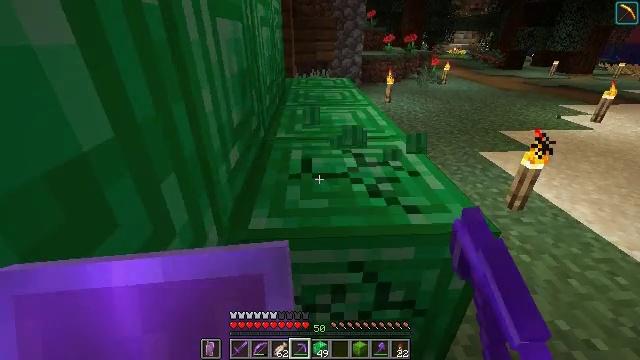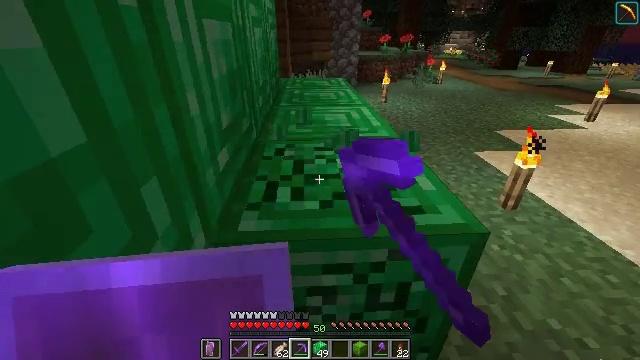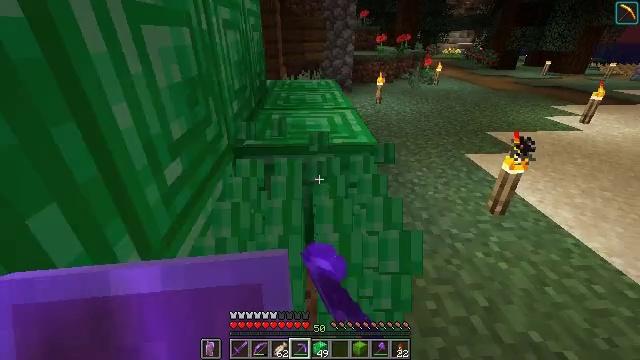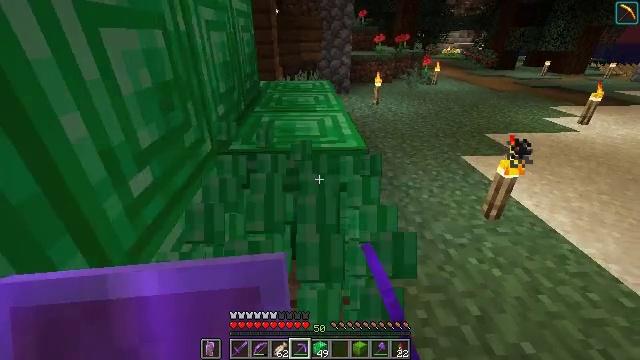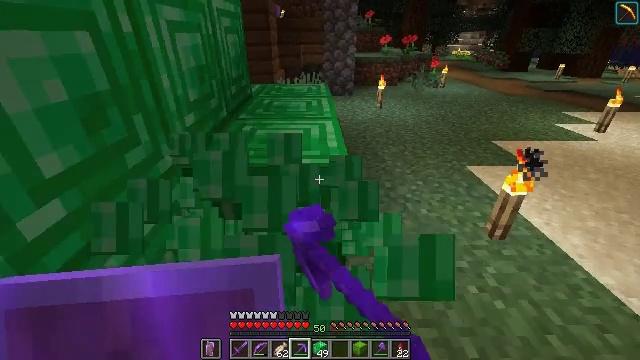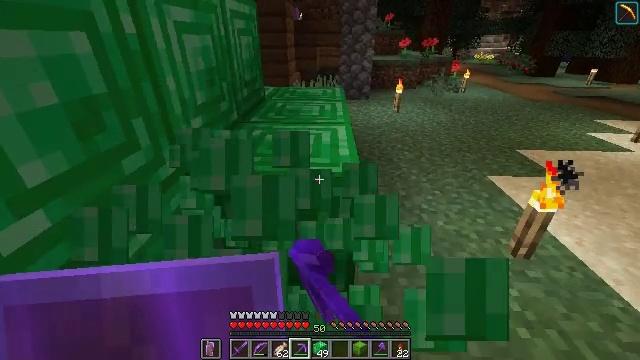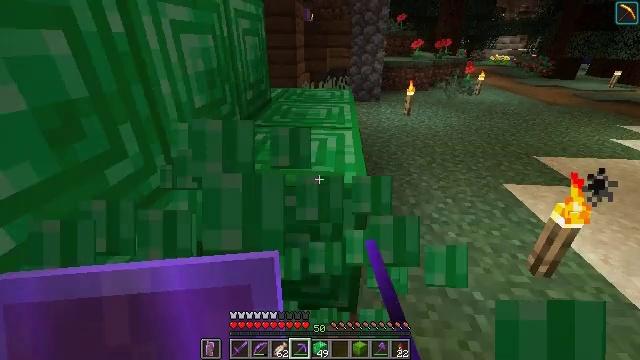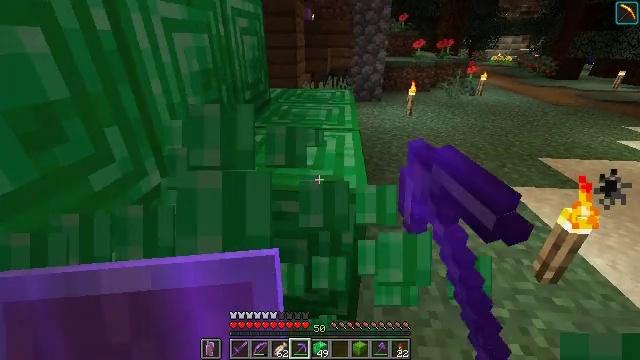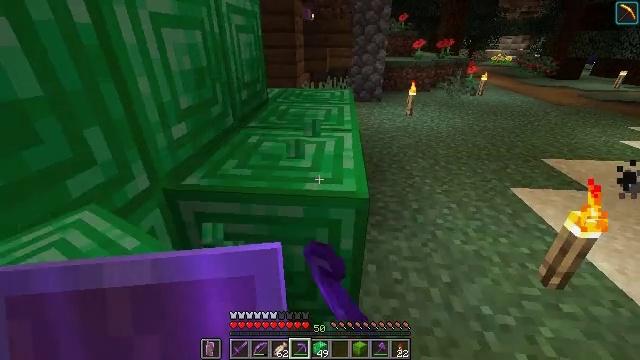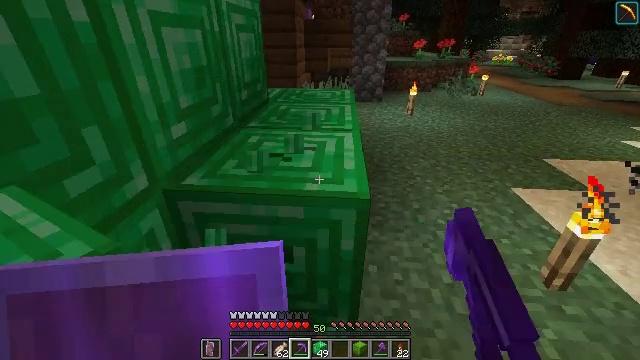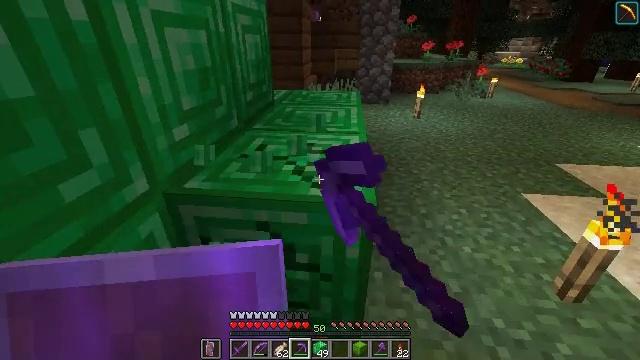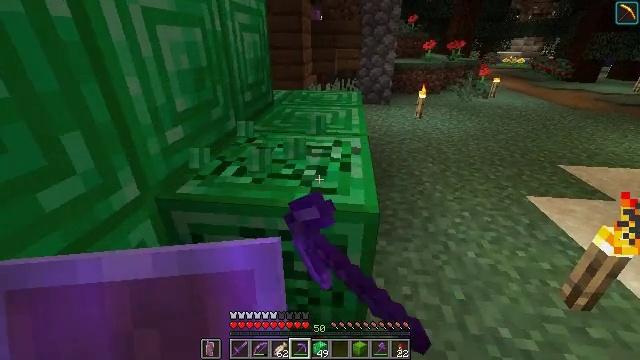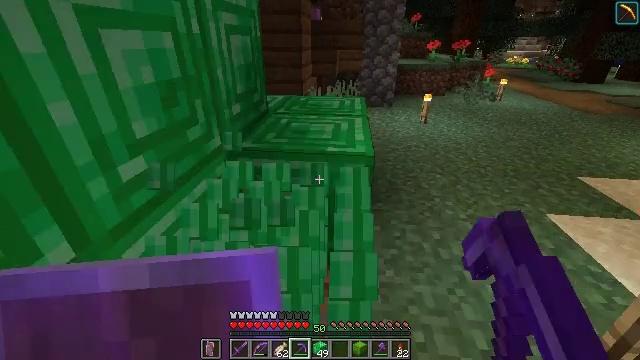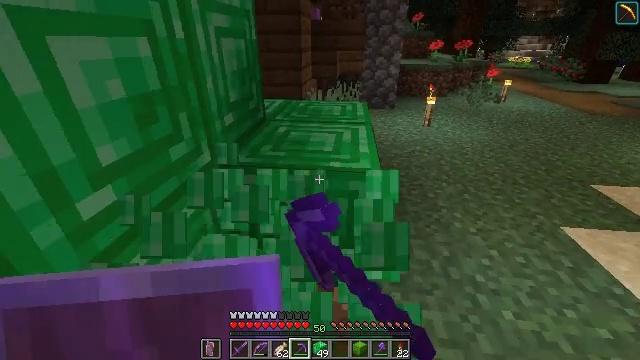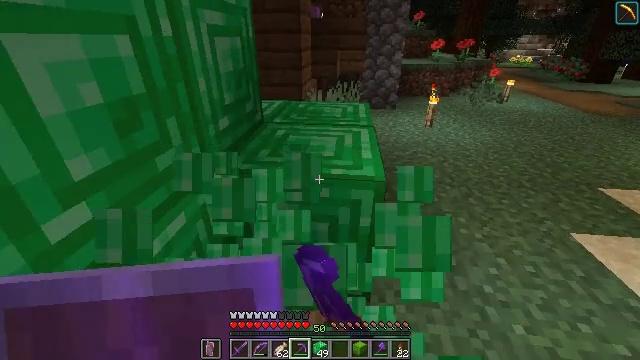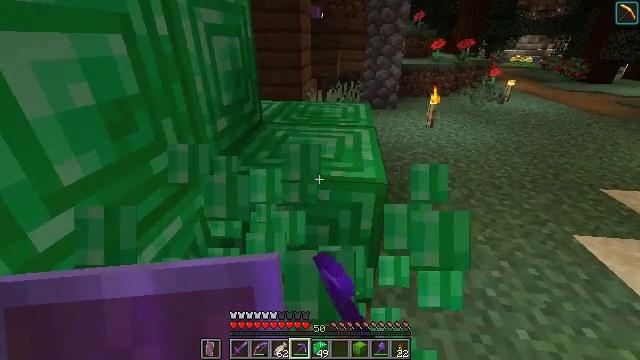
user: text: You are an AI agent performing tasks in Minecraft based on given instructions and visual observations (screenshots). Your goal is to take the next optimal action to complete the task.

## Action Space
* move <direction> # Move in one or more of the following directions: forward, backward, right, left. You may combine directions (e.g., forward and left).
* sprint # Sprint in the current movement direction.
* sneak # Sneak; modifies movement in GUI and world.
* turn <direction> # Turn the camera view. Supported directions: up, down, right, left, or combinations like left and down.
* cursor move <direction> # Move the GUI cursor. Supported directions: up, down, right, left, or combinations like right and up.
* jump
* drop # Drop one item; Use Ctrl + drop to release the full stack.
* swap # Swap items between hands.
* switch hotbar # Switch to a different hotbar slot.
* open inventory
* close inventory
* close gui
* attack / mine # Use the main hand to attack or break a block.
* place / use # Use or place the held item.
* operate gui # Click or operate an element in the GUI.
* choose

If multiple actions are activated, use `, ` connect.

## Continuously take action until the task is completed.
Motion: motion action
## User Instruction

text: Use a pickaxe to mine the emerald block.
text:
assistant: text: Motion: move right, attack / mine
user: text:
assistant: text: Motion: move forward and move right, attack / mine
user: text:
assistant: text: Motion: move forward and move right, attack / mine
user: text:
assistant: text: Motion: move forward, turn left, attack / mine
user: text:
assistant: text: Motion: move forward, turn left, attack / mine
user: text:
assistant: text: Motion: turn left, attack / mine
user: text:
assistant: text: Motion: attack / mine
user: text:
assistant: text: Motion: attack / mine
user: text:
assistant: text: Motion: attack / mine
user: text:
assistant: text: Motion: move forward, turn left, attack / mine
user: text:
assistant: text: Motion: move forward, attack / mine
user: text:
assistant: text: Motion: move forward, attack / mine
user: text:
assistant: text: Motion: move forward, attack / mine
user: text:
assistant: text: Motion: attack / mine
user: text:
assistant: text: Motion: attack / mine
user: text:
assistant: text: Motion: attack / mine
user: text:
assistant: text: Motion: attack / mine
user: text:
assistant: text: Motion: attack / mine
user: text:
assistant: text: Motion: move right, attack / mine
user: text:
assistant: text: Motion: move forward and move right, turn left, attack / mine
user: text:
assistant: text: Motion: move forward and move right, turn left, attack / mine
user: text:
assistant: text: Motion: move forward, turn left, attack / mine
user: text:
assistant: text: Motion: move forward, turn left, attack / mine
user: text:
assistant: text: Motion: move forward and move right, turn left, attack / mine
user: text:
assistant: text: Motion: move forward and move right, turn left and down, attack / mine
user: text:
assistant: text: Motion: move right, turn left and down, attack / mine
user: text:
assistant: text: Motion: turn left, attack / mine
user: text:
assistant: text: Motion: turn left, attack / mine
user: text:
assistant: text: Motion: attack / mine
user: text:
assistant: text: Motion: attack / mine